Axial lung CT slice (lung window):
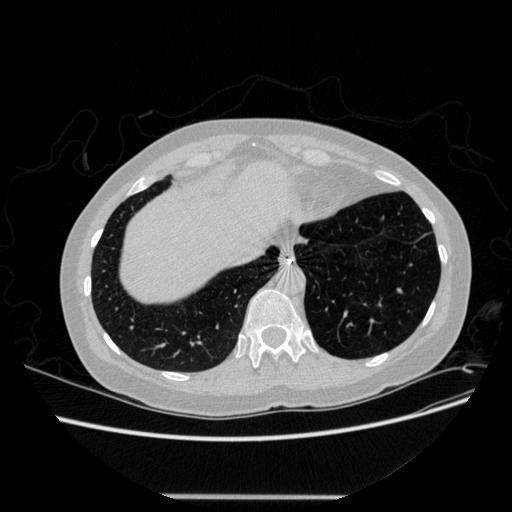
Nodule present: no